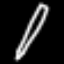
Label: pencil